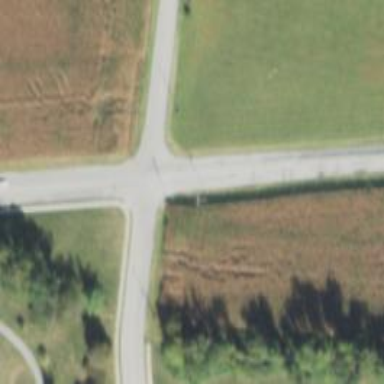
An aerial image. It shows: Unclassified asphalt road with sidewalk on the left side.